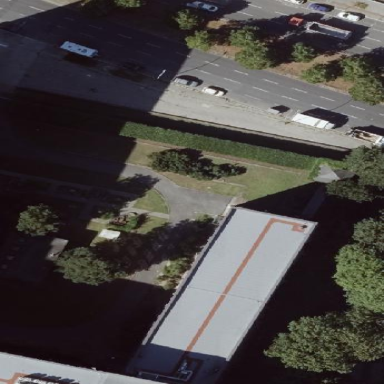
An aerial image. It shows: Building part with flat roof.